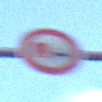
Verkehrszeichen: UeberholverbotKraftfahrzeuge
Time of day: SunriseSunset
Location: Outdoor (Urban)
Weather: PartlyCloudy
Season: NotSpecified
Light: Natural